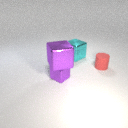
small red rubber cylinder to the right of small purple metal cube